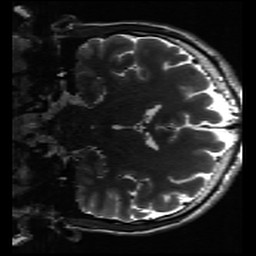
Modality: inplaneT2
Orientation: coronal